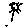
Label: flower